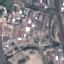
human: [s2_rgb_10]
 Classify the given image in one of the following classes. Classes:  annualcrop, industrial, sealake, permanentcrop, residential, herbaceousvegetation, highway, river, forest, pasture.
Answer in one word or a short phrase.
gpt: Industrial